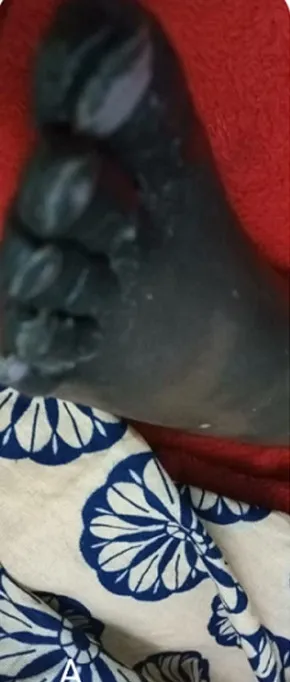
Worsening dry gangrene and mummification of the toes and foot.
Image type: radiology (ct)